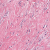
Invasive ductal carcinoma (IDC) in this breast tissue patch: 0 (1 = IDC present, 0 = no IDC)